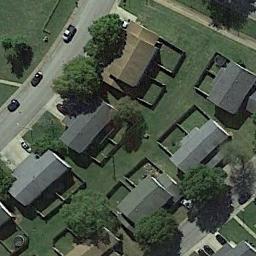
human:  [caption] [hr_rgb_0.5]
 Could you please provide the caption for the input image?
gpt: The medium residential area has some neatly arranged houses on the grass .

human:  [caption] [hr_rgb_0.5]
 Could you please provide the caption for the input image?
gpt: Many buildings of different shapes are in medium residential area .

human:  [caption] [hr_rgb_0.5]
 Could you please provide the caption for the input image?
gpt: The medium residential is on the grass next to the road .

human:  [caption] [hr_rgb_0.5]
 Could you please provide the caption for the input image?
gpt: There are two rows of houses in a medium-sized residential area .

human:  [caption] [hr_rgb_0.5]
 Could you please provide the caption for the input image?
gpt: There are some buildings on green lawns on the medium residential area .